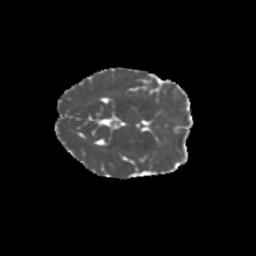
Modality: MD
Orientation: axial
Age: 33
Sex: female
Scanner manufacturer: siemens
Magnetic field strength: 3 T
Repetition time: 1.8 s
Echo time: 0.07 s